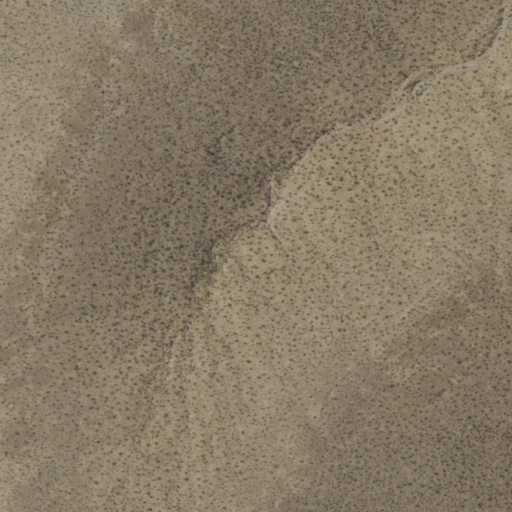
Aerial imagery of valley in Nevada named Las Vegas Valley containing only shrub